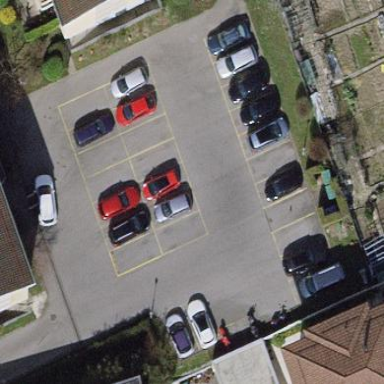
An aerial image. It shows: Parking area with surface.